Field crop: maize
Growth stage: 2
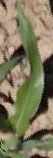
Species: maize